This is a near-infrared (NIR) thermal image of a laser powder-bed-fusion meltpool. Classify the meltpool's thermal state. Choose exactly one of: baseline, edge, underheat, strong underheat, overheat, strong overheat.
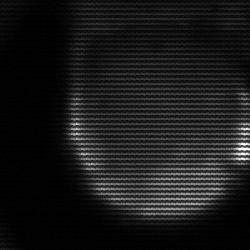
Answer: edge